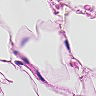
Metastatic tissue present: no